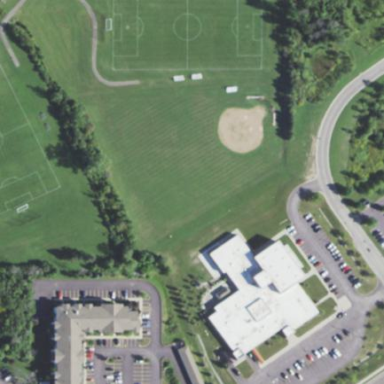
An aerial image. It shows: Baseball pitch for leisure and sports activities.